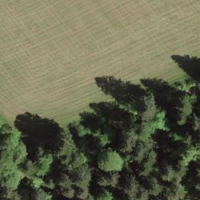
EUNIS habitat code: 41
Species observed at this site:
Petasites albus